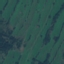
Label: Pasture